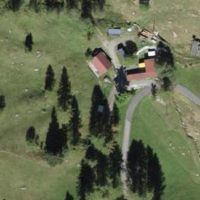
EUNIS habitat code: 24
Species observed at this site:
Dactylorhiza maculata